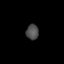
Tissue: lung
Cell type: T cells
Senescence score: 0.2141
Nuclear area (px): 187
Mean DAPI intensity: 76.497